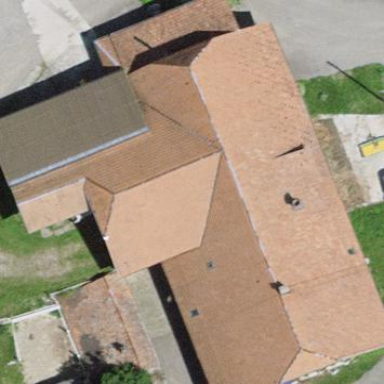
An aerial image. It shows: Farm building.